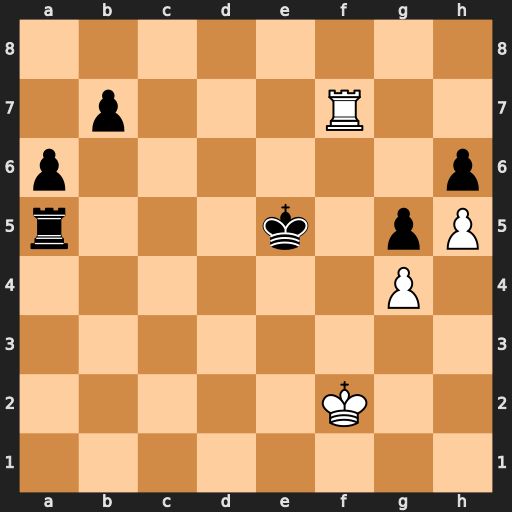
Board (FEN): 8/1p3R2/p6p/r3k1pP/6P1/8/5K2/8
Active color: w
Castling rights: -
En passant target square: -
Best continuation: Rf5+ Kd4 Rxa5